Question:
Here is how I share the content through Share Action Provider:
'''
Intent sendIntent = new Intent();
sendIntent.setAction(Intent.ACTION_SEND);
sendIntent.putExtra(Intent.EXTRA_TEXT,
"Check the Link : " + url);
sendIntent.setType("text/plain");
startActivity(Intent.createChooser(sendIntent, "Share with"));
'''
I want to style the share with window. I want to change the text color and highlighter line color from default blue color to my custom color. I am using Holo light theme. I don't know how to style those elements. Can anyone point out a reference to do that?
Is there a way to access attributes of android.widget.ShareActionProvider through styling?
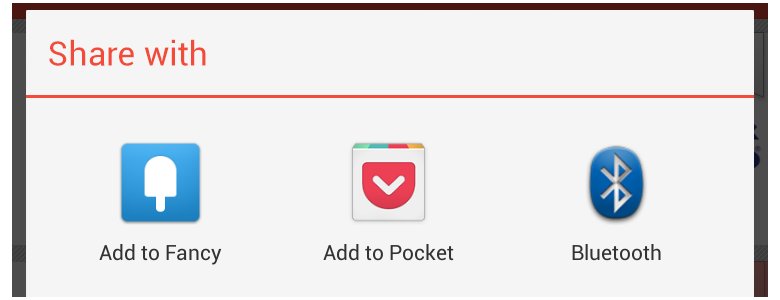
Answer: As far as I know, you cannot style the chooser dialog. It is a system-level actvity, and uses the default system theme.